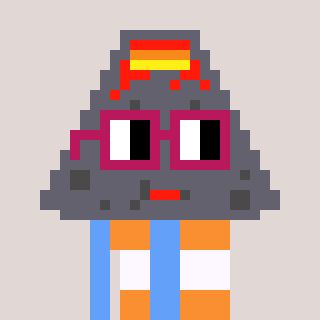
a pixel art character with square dark red glasses, a volcano-shaped head and a blue-colored body on a warm background